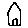
Label: house